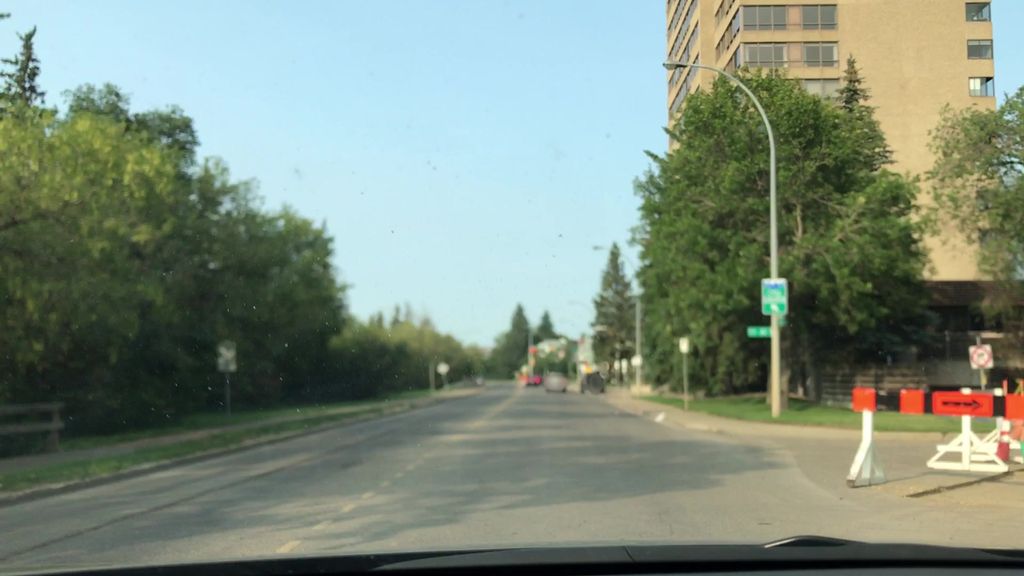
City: edmonton